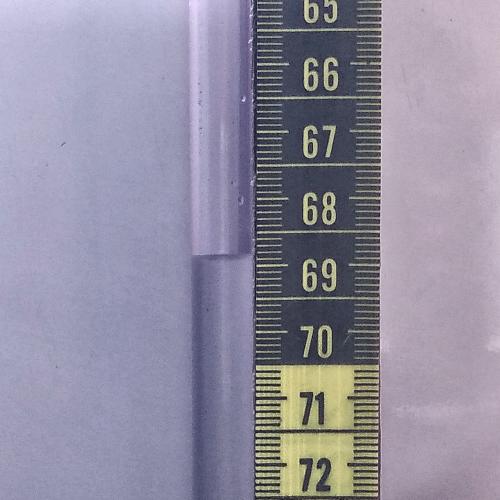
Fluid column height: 68.8 cm